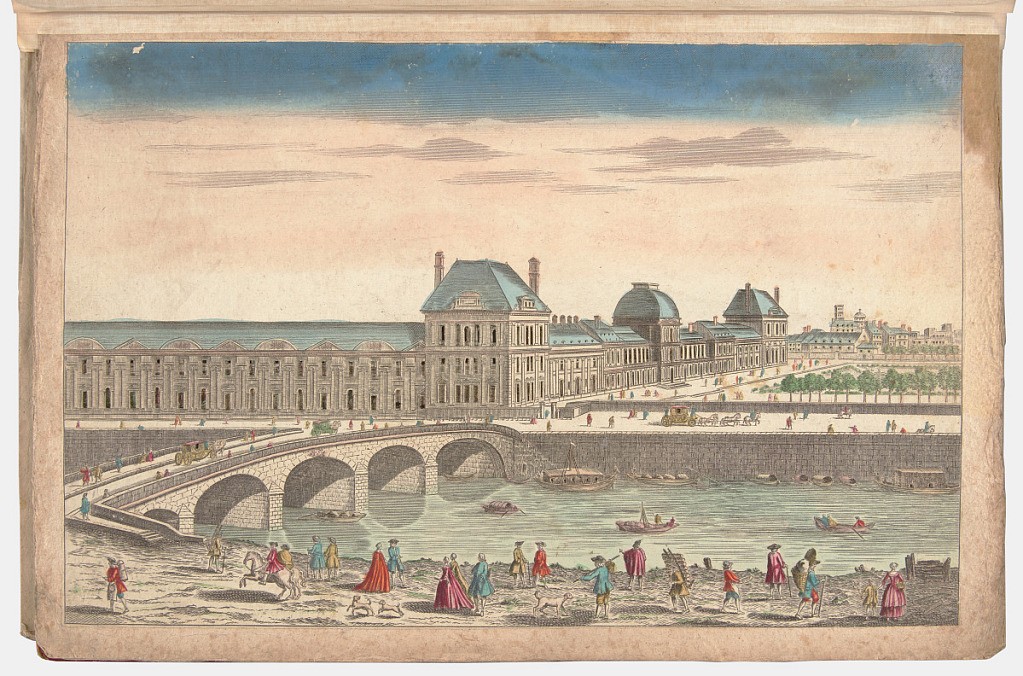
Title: Le Chateau des Tuileries du còté du Pont Royal a Paris (Tuileries Palace next to the Pont Royal in Paris)
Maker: Chez Daumont, active 18th century
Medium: Hand-colored etching on paper; verso: fabric
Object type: Bound print
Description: Perspective view of Tuileries Palace in Paris, shown from across the Seine. The palace is shown obliquely, with two long wings extending to the left and right from a central building. The windows of the palace are cut out. The Pont Royal, scattered with figures and carriages, stretches diagonally from center to the left side, connecting the palace with the riverbank in the foreground. Groups of figures, including peddlers, dogs, and men on horseback, populate the riverbank.

Verso: Two small patches of fabric, red and orange. Print label: Palatium Regium des Tuileries a Ponte Regio Parisiis / 70e VUE D'OPTIQUE Représentant / Le Chateau des Tuileries du còté du Pont Royal a Paris. / A Paris chez Daumont rue St. Martin.